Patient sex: M
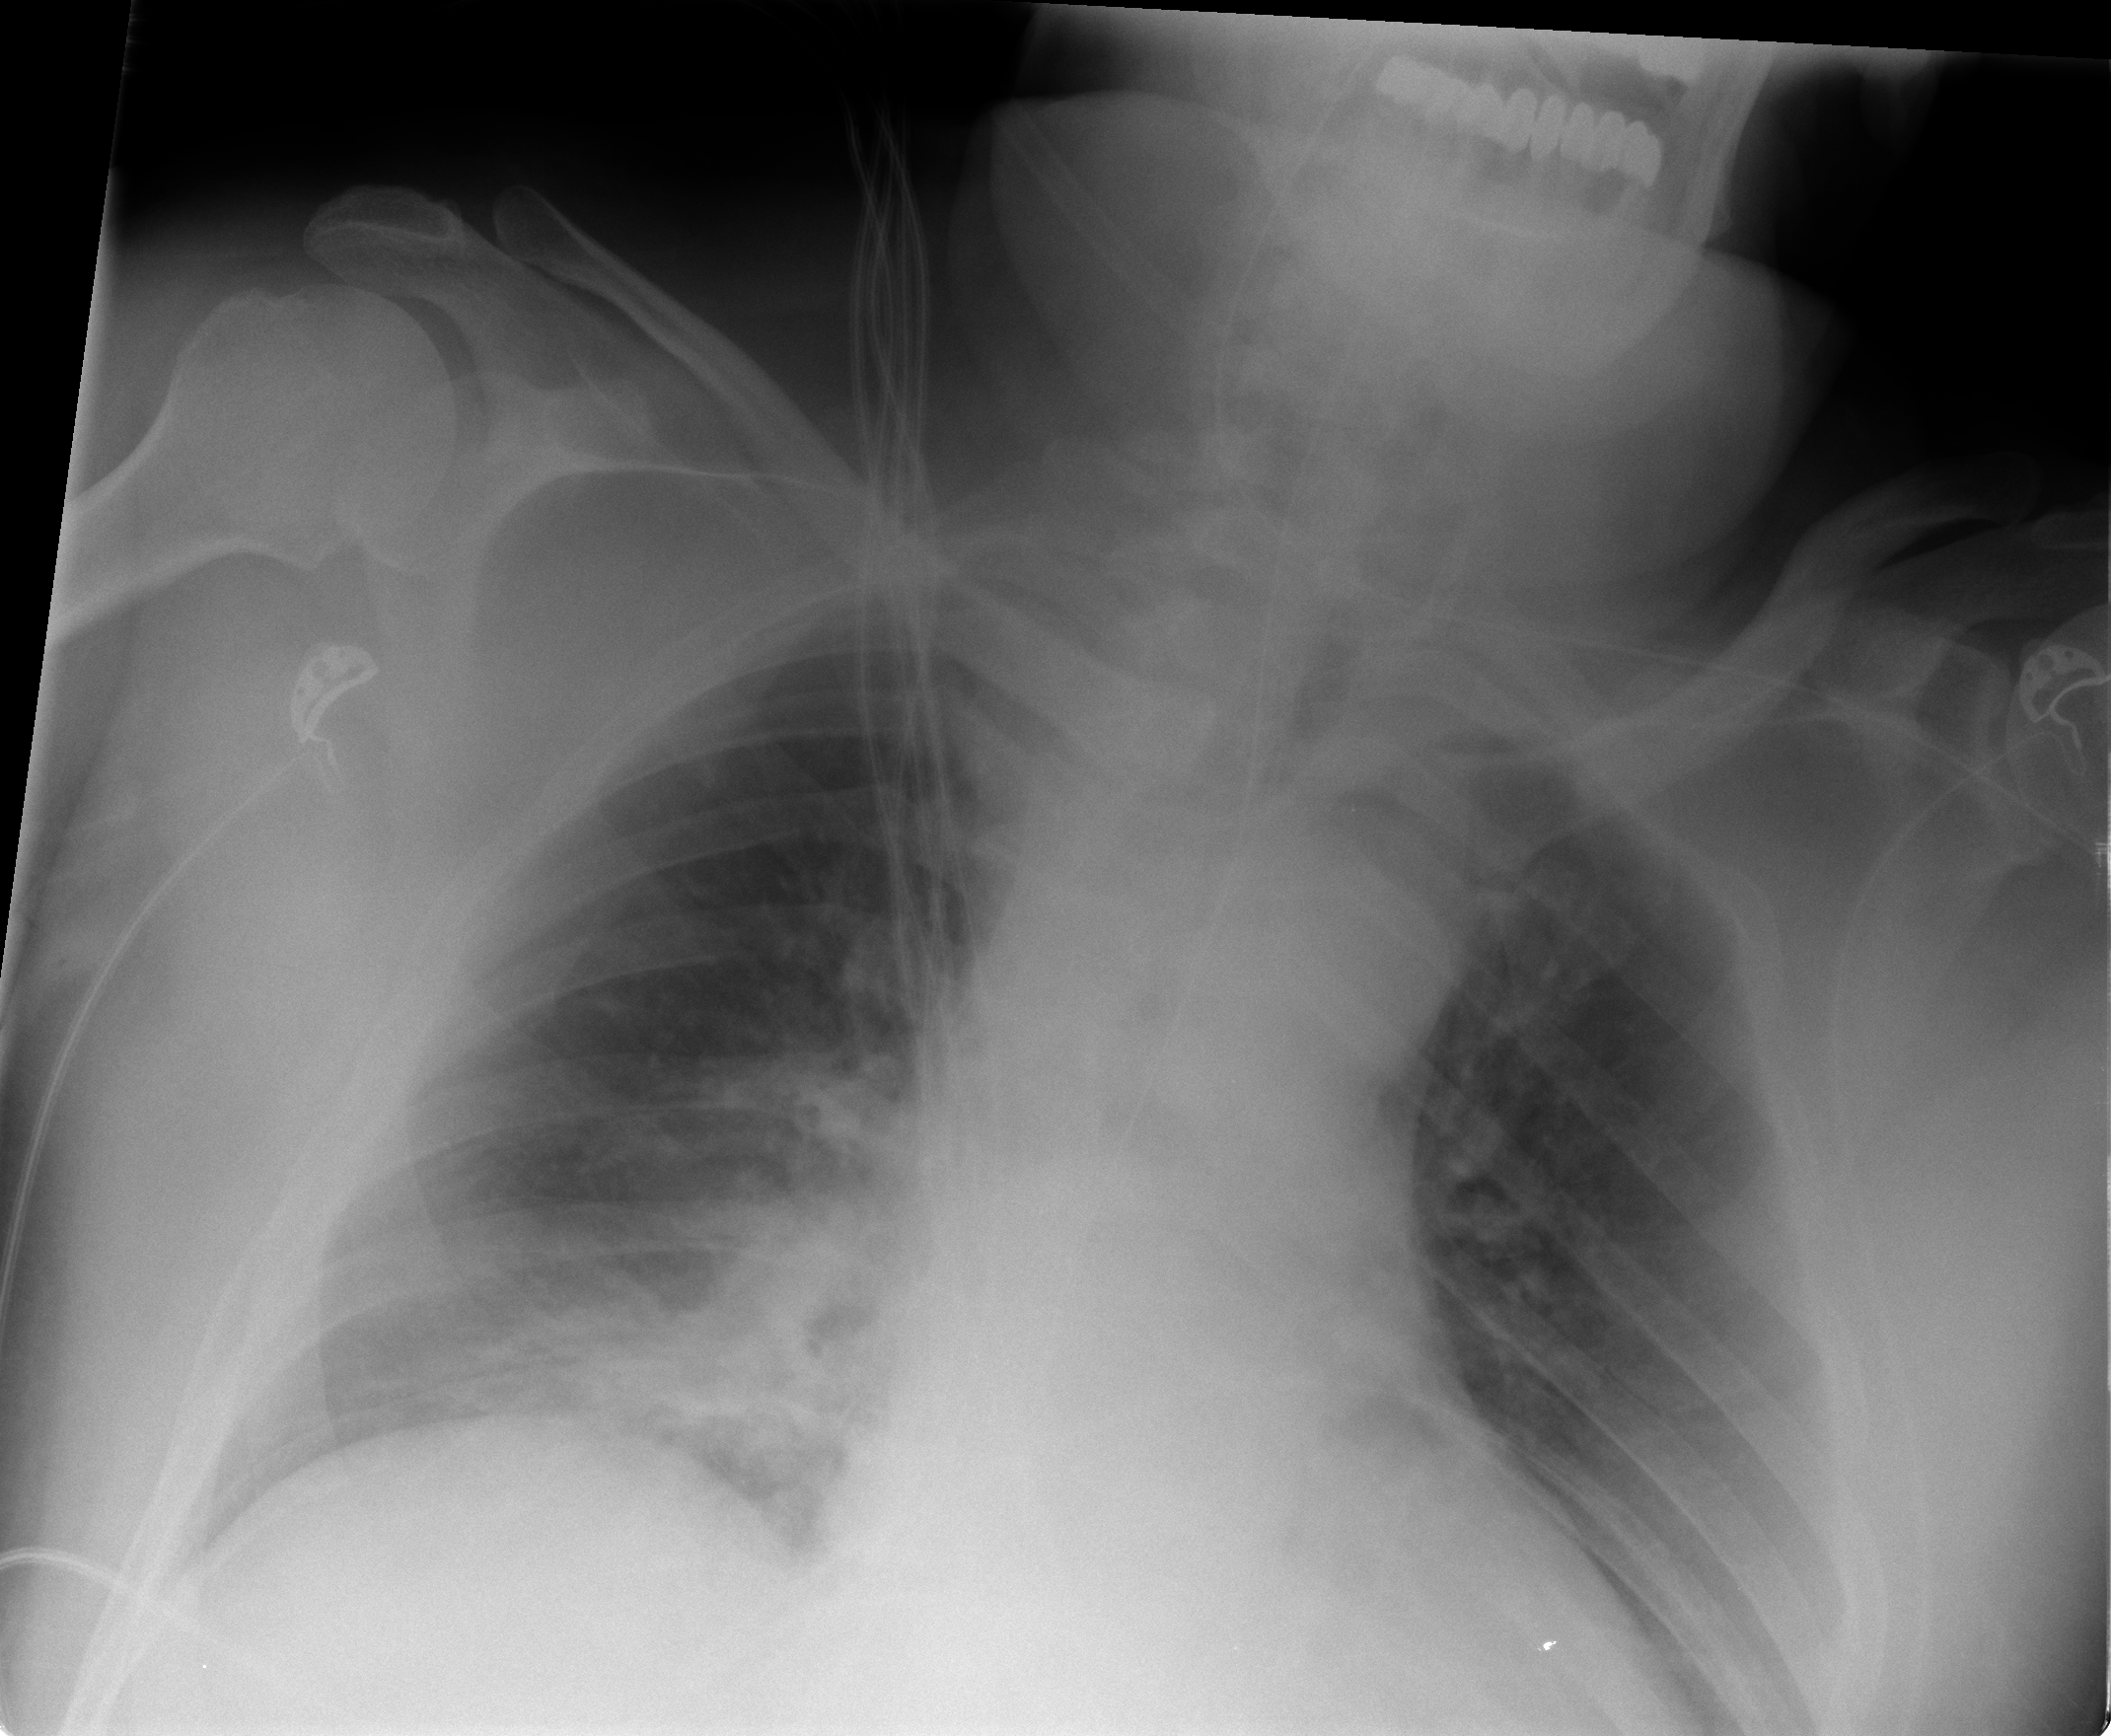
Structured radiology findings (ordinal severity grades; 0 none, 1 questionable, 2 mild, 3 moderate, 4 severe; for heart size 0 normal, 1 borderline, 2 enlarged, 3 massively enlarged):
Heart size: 2
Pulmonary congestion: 0
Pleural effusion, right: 0
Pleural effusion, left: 0
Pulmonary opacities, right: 0
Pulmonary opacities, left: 0
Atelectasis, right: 2
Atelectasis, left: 0